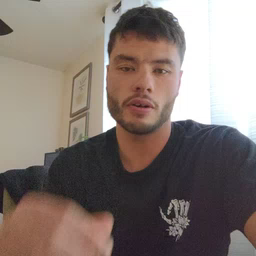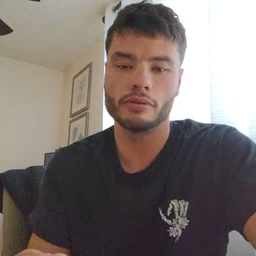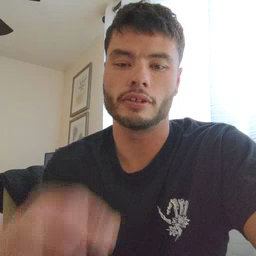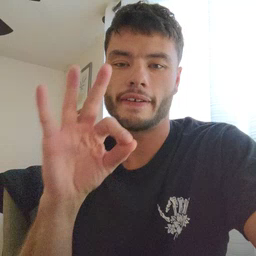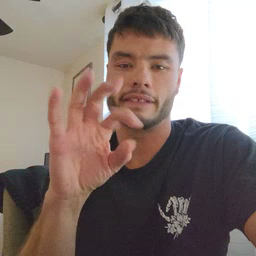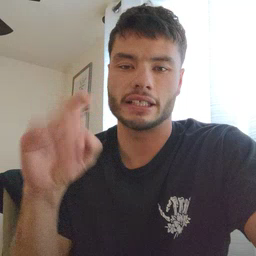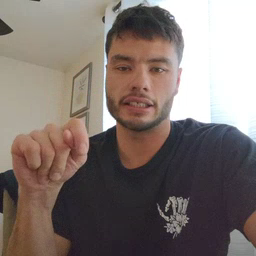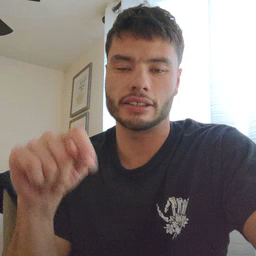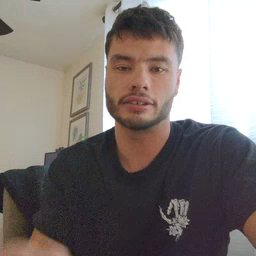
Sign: feet